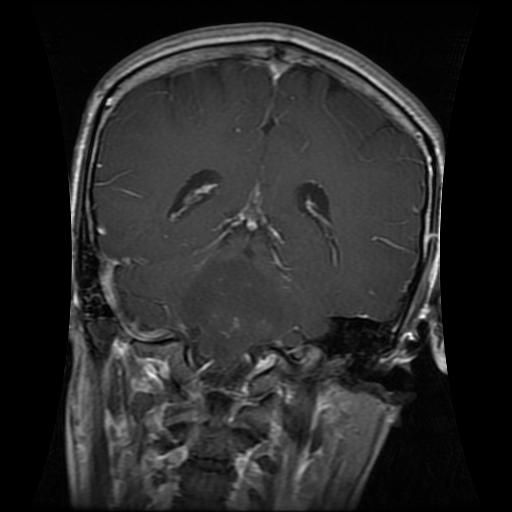
Label: glioma